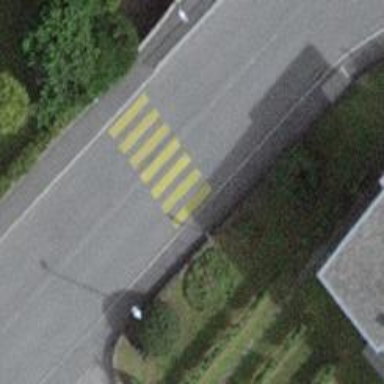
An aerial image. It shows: Zebra crossing on the road.